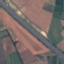
Land use / land cover: Highway